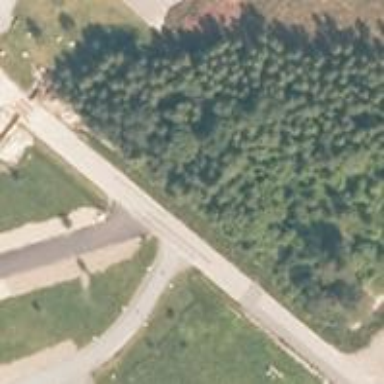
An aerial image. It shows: Tertiary road.